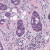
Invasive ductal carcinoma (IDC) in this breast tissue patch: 0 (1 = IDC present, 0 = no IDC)